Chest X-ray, AP view. Patient: 64 years old, sex M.
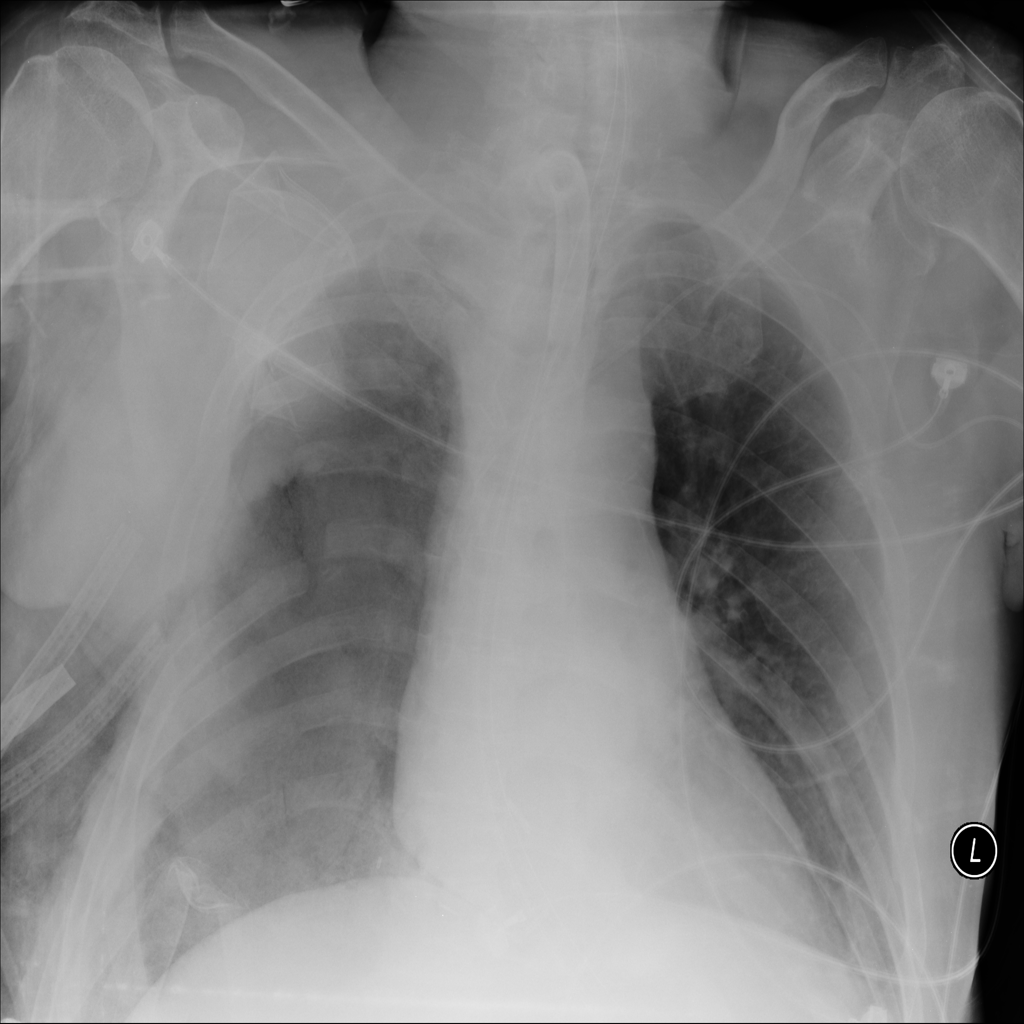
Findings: Consolidation